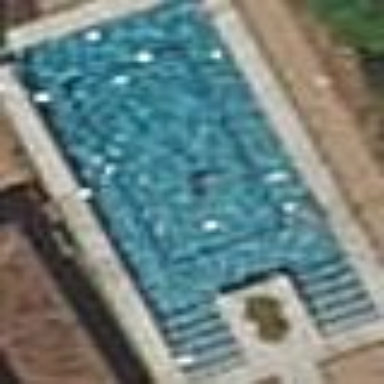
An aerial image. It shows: Swimming pool located in leisure land.